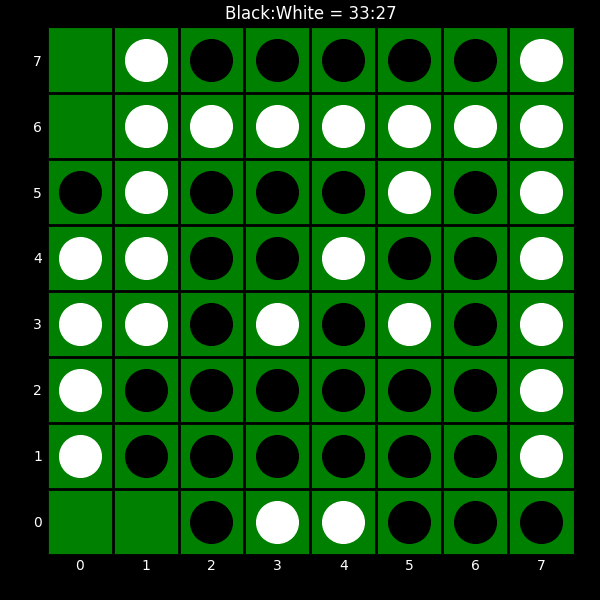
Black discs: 33
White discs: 27